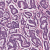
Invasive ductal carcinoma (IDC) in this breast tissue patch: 1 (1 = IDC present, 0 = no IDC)